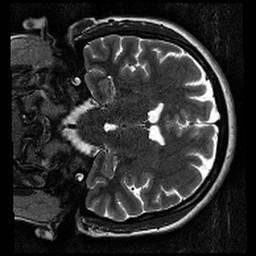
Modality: T2w
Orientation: coronal